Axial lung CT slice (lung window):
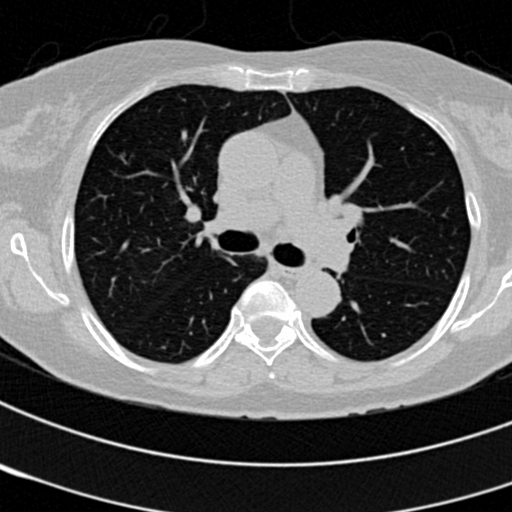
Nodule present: no